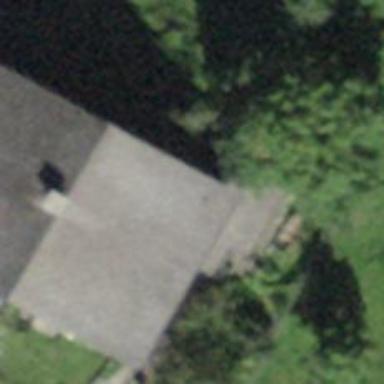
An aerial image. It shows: Semidetached house with gabled roof.